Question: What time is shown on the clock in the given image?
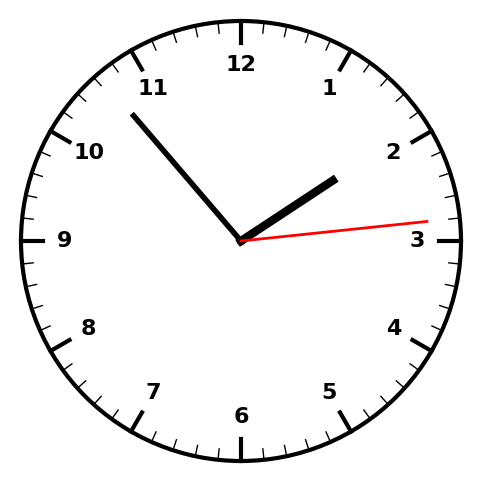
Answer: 01:53:14